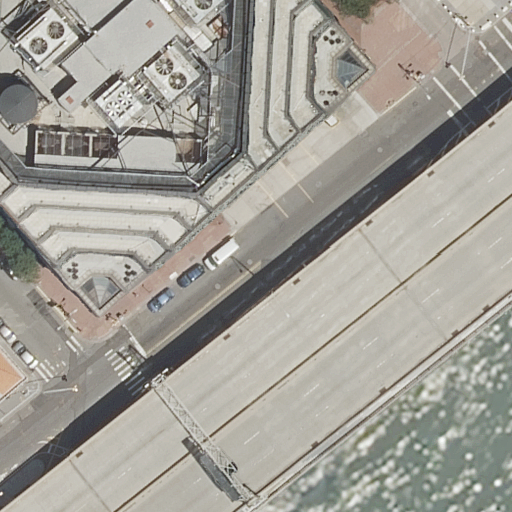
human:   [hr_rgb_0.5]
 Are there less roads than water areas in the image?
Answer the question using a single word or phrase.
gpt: no

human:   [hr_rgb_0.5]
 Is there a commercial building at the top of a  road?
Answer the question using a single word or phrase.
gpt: no

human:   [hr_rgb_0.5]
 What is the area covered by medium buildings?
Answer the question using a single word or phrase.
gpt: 189m2

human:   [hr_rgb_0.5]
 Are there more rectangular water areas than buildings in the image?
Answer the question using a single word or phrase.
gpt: no

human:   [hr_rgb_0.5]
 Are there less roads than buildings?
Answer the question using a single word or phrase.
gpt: no

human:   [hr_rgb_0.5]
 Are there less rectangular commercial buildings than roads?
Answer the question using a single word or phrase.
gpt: yes

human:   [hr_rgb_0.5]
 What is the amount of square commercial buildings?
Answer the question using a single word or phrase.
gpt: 0

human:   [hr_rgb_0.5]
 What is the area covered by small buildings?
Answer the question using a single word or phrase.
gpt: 27m2

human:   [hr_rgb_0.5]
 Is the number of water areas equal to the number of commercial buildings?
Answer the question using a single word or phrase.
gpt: no

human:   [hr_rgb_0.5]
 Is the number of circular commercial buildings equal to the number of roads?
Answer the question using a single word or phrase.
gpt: no

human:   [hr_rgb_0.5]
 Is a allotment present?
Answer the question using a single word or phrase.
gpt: no

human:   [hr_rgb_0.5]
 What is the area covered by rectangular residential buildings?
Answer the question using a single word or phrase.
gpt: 27m2

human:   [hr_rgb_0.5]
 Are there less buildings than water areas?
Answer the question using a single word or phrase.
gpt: no

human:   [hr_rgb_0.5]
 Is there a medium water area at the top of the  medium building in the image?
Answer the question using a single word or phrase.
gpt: no

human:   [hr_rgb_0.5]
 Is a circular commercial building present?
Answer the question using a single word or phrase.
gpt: no

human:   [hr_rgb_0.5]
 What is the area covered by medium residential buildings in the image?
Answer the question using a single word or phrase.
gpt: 189m2

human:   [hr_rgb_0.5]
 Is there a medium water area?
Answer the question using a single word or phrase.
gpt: no

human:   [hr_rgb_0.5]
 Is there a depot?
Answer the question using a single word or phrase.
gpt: no

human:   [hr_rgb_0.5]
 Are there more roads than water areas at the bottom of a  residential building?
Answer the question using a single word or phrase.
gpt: yes

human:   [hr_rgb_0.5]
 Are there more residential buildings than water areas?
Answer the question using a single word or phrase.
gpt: yes

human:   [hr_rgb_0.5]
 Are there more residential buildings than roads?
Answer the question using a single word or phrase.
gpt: no

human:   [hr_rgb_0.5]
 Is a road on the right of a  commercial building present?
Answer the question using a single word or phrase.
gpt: no

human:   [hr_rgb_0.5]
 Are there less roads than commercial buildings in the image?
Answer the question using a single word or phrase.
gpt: no

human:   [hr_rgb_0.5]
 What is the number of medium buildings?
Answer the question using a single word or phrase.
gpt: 1

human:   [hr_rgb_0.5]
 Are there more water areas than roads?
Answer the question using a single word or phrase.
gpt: no

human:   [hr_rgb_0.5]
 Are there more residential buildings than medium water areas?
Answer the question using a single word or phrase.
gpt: yes

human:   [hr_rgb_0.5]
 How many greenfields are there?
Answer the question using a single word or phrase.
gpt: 0

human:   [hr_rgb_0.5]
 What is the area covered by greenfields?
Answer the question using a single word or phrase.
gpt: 0m2

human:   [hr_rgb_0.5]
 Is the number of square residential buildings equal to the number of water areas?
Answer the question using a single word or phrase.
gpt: no

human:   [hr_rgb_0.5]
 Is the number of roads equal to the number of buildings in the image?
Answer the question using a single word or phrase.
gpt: no

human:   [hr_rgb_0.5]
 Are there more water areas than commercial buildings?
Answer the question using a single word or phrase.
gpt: yes

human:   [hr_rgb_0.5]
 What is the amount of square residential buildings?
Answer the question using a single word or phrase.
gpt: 0

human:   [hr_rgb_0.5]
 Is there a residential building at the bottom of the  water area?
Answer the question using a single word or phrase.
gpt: no

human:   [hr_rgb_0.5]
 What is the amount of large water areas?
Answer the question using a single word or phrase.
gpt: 1

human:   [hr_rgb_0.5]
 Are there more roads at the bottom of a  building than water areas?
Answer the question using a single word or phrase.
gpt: yes

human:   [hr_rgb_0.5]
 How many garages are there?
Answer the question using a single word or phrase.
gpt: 0